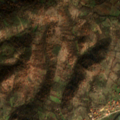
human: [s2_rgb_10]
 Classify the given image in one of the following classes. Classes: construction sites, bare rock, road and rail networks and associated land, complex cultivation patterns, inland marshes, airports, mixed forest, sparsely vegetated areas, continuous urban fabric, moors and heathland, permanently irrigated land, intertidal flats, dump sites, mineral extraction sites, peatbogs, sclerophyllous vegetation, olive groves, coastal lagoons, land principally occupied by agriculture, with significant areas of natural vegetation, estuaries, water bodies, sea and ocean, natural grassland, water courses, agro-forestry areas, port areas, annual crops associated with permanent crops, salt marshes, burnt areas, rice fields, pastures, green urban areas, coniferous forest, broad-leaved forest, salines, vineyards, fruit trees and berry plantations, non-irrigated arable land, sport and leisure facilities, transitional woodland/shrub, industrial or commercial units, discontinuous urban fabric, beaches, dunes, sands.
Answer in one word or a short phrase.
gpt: discontinuous urban fabric, complex cultivation patterns, land principally occupied by agriculture, with significant areas of natural vegetation, broad-leaved forest, transitional woodland/shrub